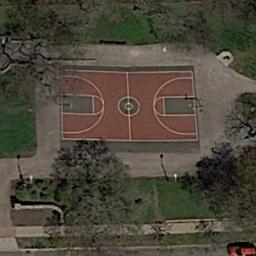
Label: basketball_court